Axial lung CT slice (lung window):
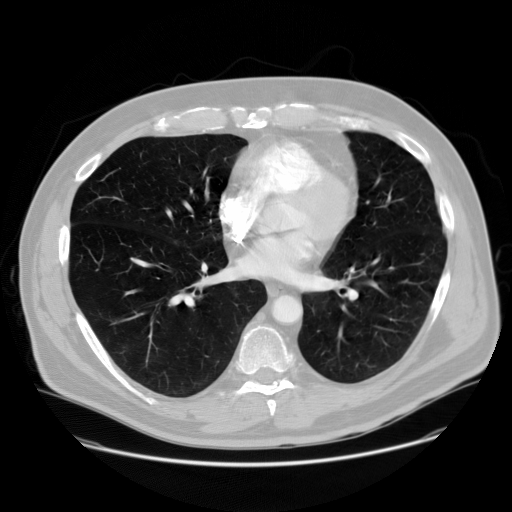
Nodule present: no